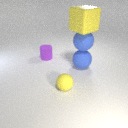
large blue rubber sphere below large yellow rubber cube